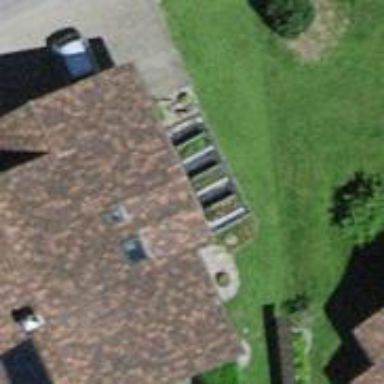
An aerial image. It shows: Garage building.